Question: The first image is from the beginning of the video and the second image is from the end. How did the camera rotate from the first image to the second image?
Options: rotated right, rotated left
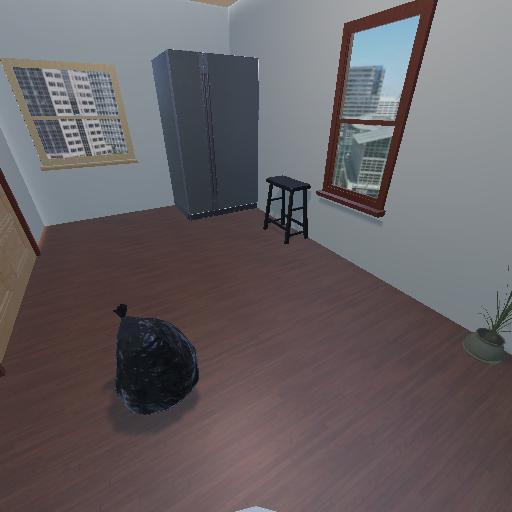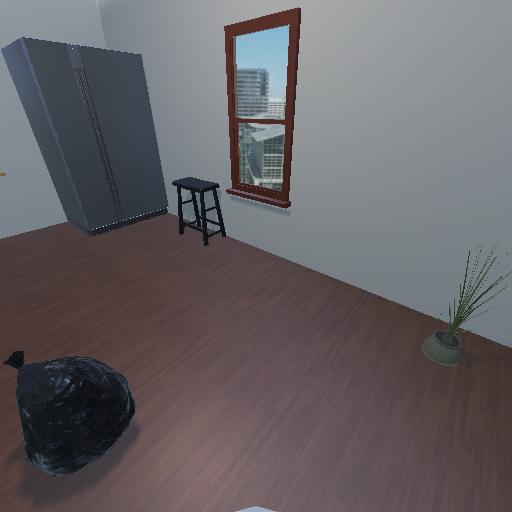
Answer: rotated right